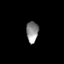
Tissue: prostate
Cell type: T cells
Senescence score: 0.7391
Nuclear area (px): 251
Mean DAPI intensity: 140.291